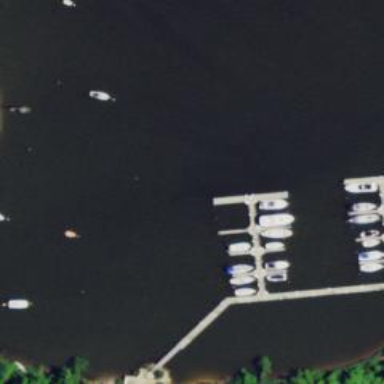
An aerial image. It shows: Pier with mooring facilities.